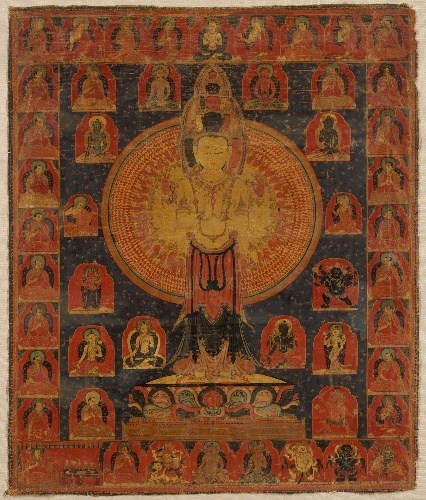
Date: 14th century
Object type: Tangka
Classification: Paintings
Medium: Distemper and gold on cloth
Culture: Tibet
Dimensions: Overall: 28 3/4 x 24 in. (73 x 61 cm)
Department: Asian Art
Credit line: Purchase, Lita Annenberg Hazen Charitable Trust Gift, 1989
Accession year: 1989
Repository: Metropolitan Museum of Art, New York, NY
Tags: Bodhisattvas|Deities|Buddhism|Avalokiteshvara